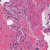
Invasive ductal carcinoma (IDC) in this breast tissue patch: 0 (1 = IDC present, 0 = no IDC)